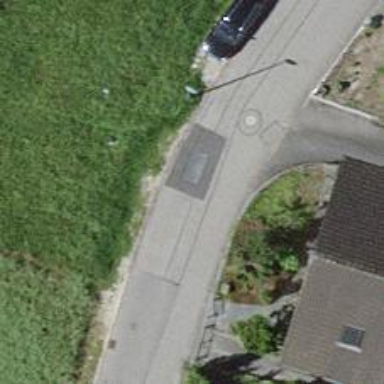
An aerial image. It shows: Residential road with asphalt surface and no sidewalks.